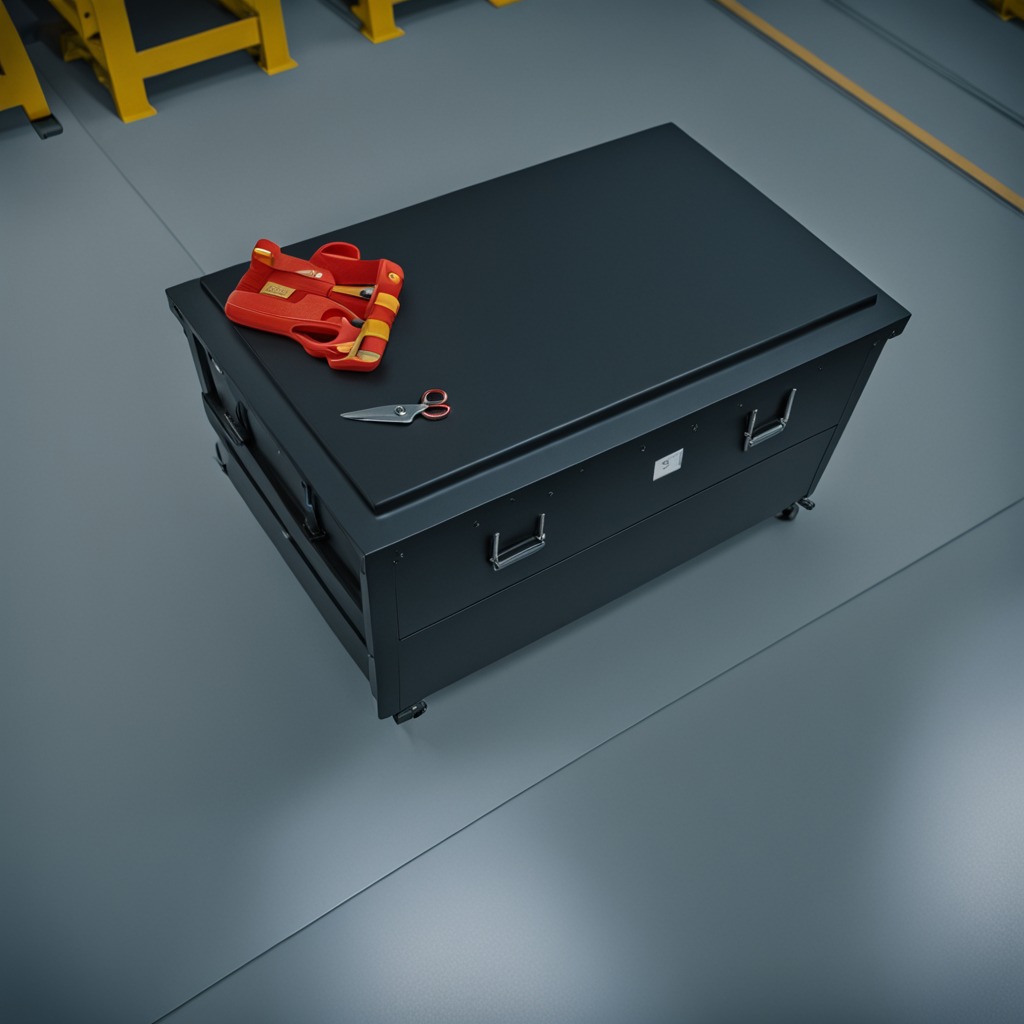
A scissor lies on the toolbox surface.